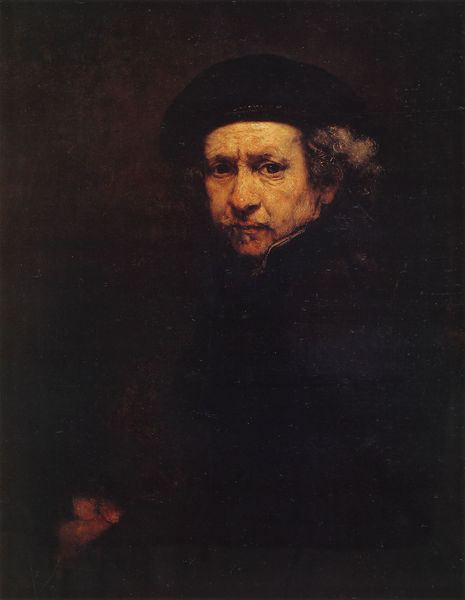
Titel: Rembrandt Selbstbildnis
Künstler: Harmensz van Rijn Rembrandt
Institution: Washington, National Gallery of Art
Schlagwörter: dunkel, gemälde, hand, kopf, mann, schatten, braun, grau, haar, hell, hintergrund, hut, licht, mund, nase, ohr, schwarz, stirn, zeichnung, blick, beige, alt, bart, mütze, augen, barock, falten, gesicht, kragen, rembrandt, bildnis, herr, holland, hände, portrait, porträt, öl, haare, mantel, locken, potrait, poträt, schulter, kopfbedeckung, seitlich, düster, ernst, ölfarbe, selbstporträt, selbstbildnis, stirnfalten, älter, selbstportrait, runzeln, direkt, älterer mann, faltiges gesicht